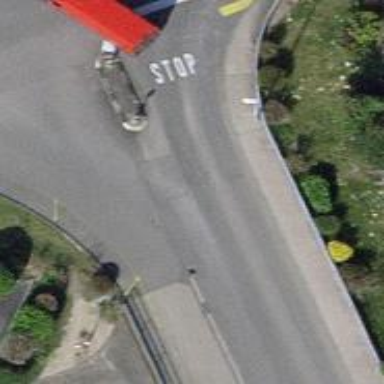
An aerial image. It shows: Asphalt footpath with unmarked crossing.